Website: home-depot
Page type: customer-info-address
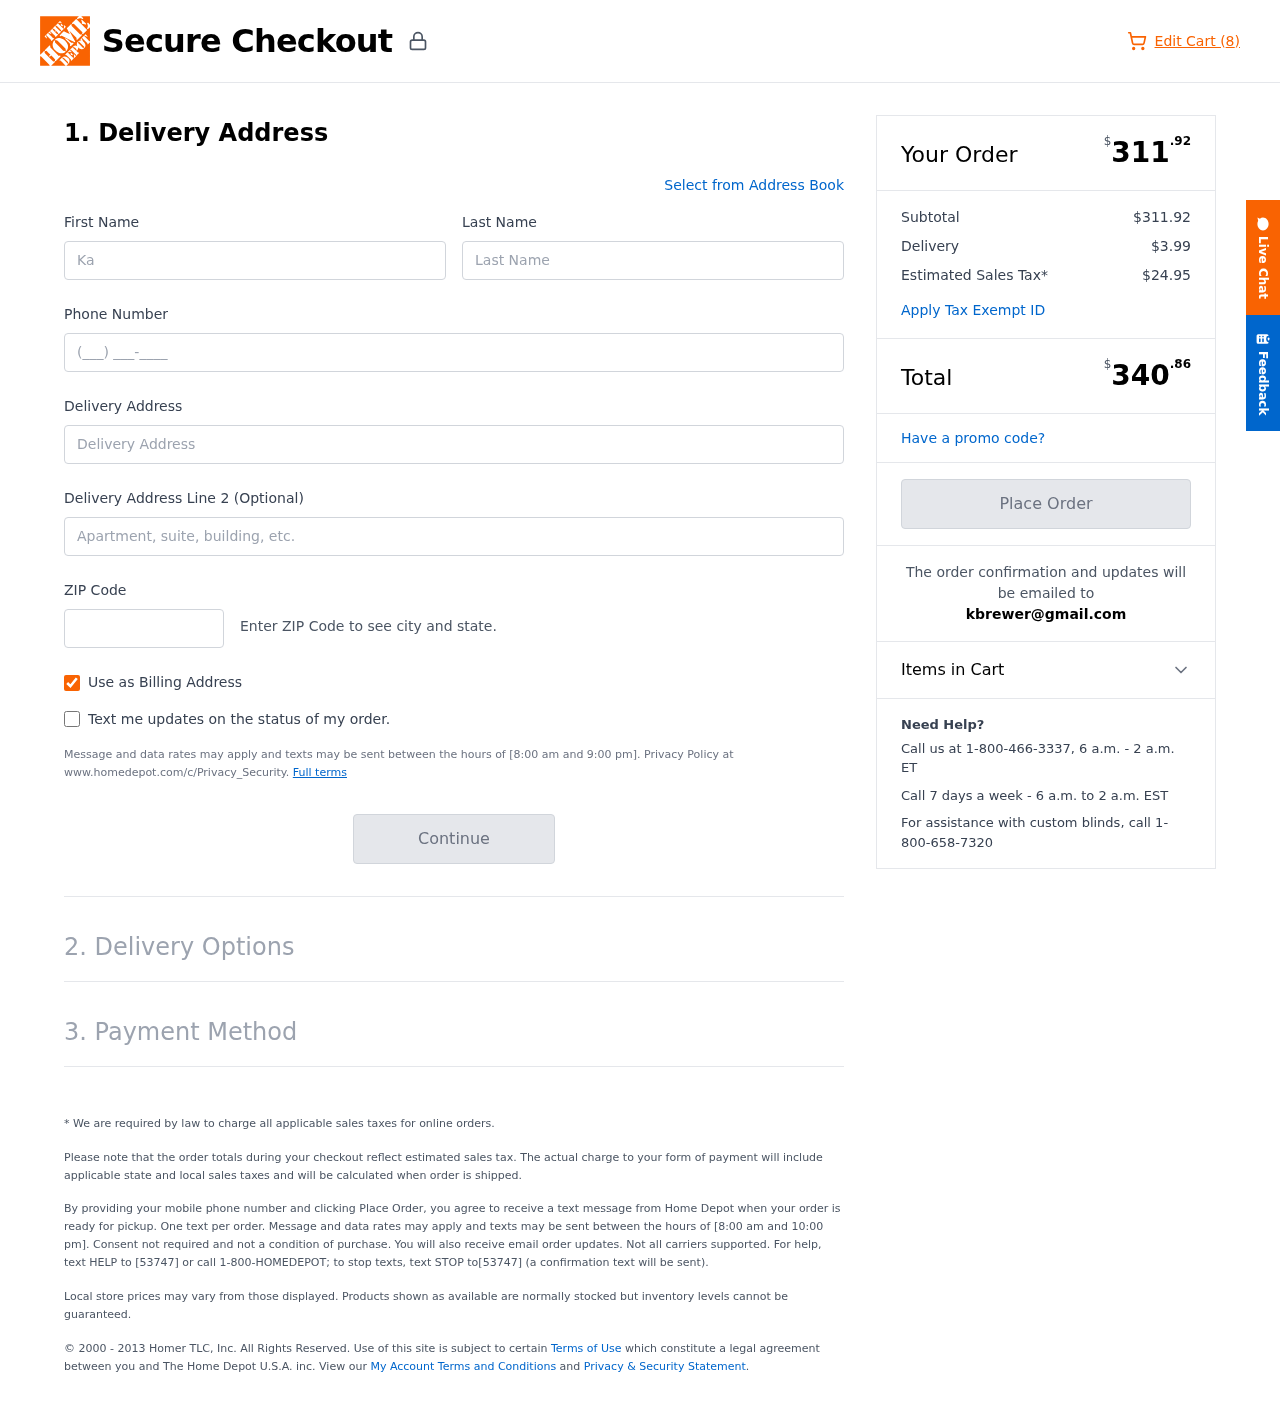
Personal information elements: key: PII_EMAIL
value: kbrewer@gmail.com
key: PII_FIRSTNAME
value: Katherine
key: PII_LASTNAME
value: Brewer
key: PII_PHONE
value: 3215965866
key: PII_POSTCODE
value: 40927
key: PII_STREET
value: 4985 Christine Views
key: PII_STREET2
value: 7211 Anderson Crossroad Apt. 239
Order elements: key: ORDER_NUM_ITEMS
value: Edit Cart (8)
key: ORDER_SUBTOTAL_HEADER
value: $311.92
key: ORDER_SUBTOTAL
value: $311.92
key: ORDER_SHIPPING_COST
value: $3.99
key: ORDER_TAX
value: $24.95
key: ORDER_TOTAL2
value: $340.86